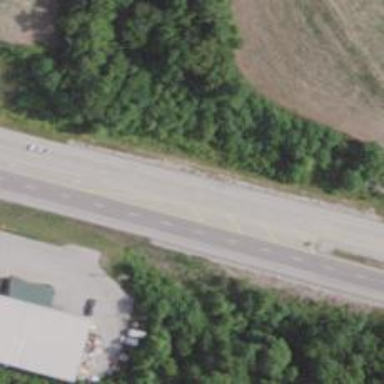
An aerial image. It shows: Primary highway expressway with embankment on the right side.